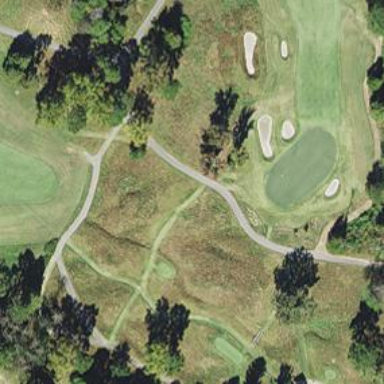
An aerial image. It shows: Service road designated as golf cart path.